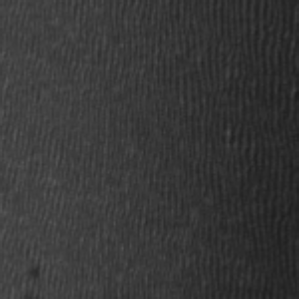
Label: frost